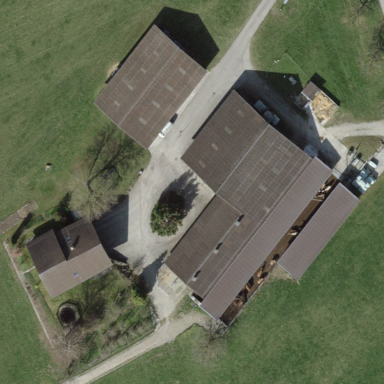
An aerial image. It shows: Farmyard area.